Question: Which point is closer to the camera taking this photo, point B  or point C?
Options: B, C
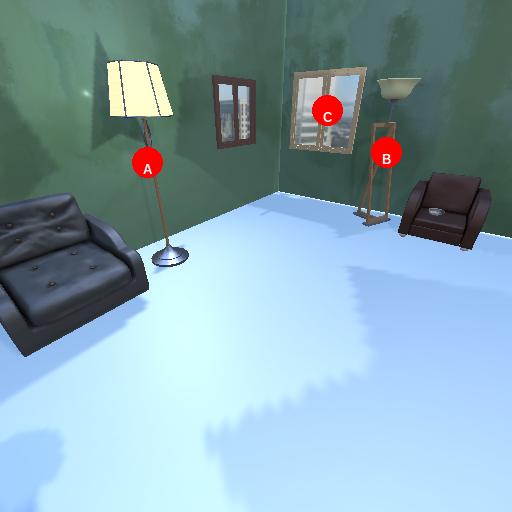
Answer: B